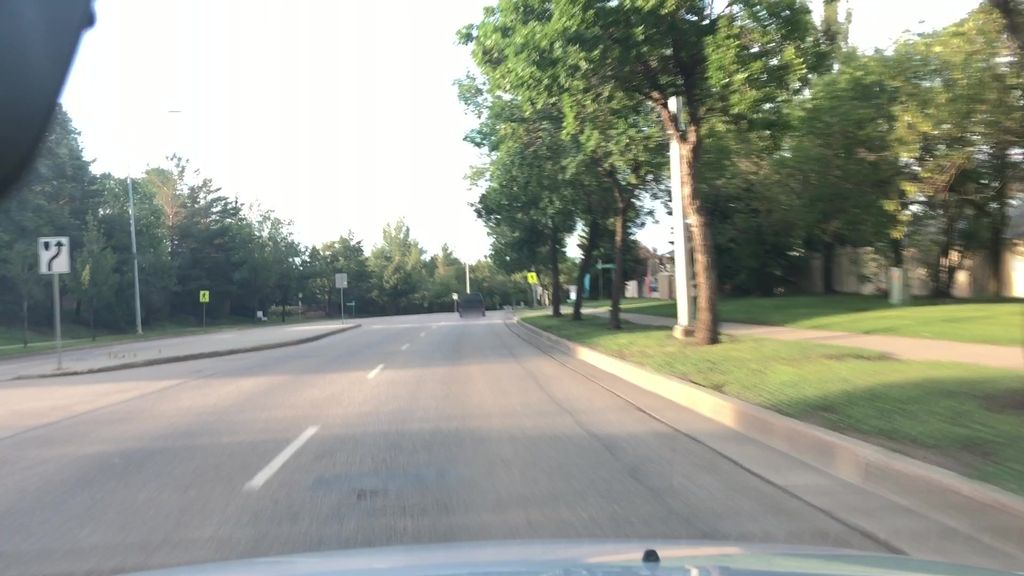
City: edmonton